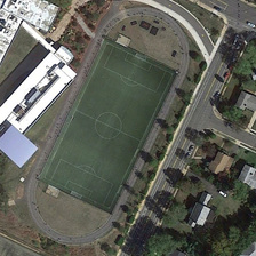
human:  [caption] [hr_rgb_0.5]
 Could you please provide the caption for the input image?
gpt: Some buildings and green trees are near the playground.

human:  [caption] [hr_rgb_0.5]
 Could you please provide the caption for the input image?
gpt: There are some green buildings and trees near the amusement park.

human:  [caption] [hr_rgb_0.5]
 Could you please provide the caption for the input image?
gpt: There are some buildings and green trees near the playground.

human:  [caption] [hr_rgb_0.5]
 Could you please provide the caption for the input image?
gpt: Some green trees are on the playground.

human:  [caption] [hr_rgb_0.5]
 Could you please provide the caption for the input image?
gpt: Some buildings and green trees are close to a playground.